Interaction volume radius: 10 \u00c5
Interaction volume height: 25 \u00c5
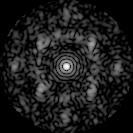
Disorder parameter: 0.6415